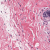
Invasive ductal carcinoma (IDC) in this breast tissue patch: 0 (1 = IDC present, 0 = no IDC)